Question:
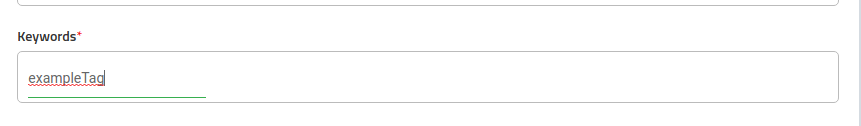
Answer: Use (number[]) or (string[])
'''
<div class="force-to-the-bottom">
<tag-input [ngModel]="['hardocoded-item']" [separatorKeyCodes]="[32,9]">
<tag-input-dropdown
[autocompleteItems]="items"
[showDropdownIfEmpty]="true"
[dynamicUpdate]="false">
</tag-input-dropdown>
'''
<URL>